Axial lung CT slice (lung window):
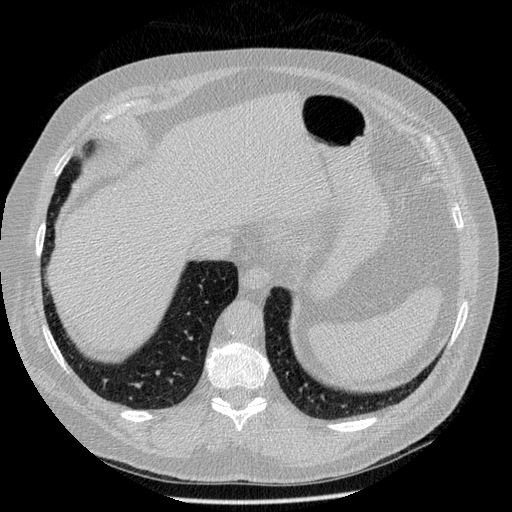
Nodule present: no